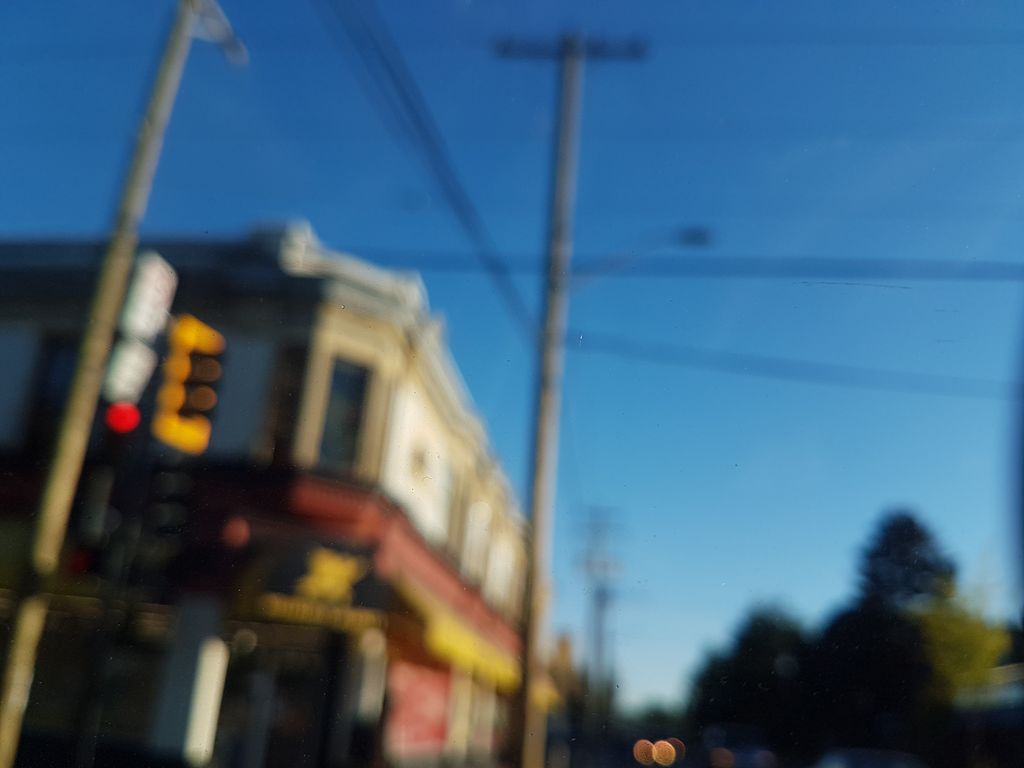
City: victoria